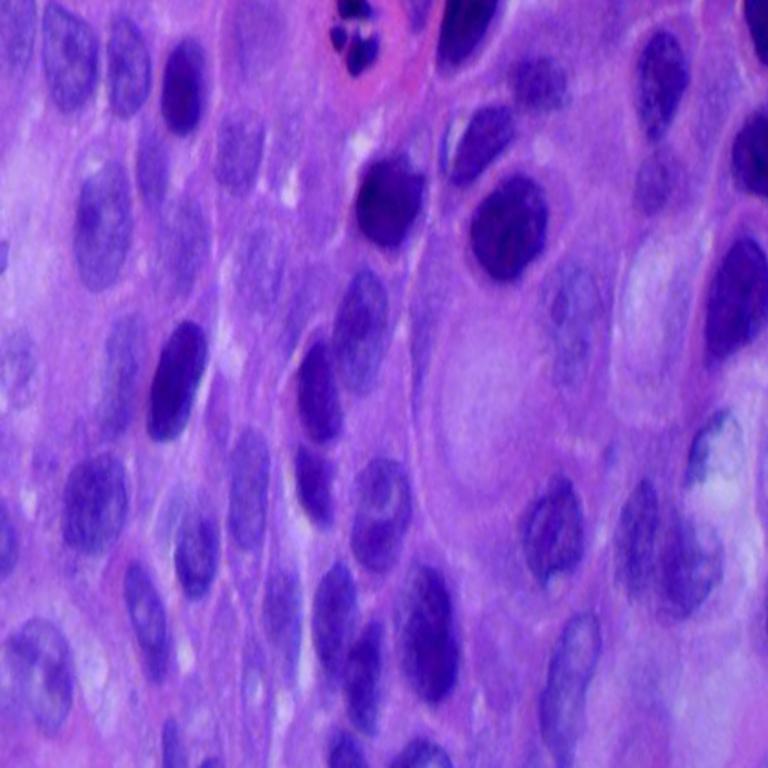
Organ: lung
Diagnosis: squamous carcinomas